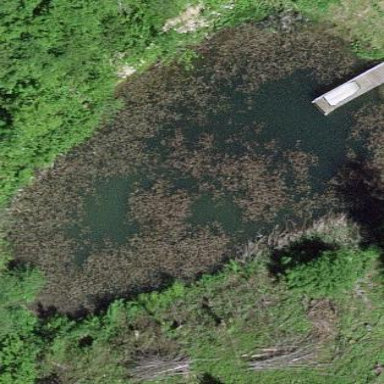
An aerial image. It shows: Serene pond surrounded by nature.